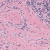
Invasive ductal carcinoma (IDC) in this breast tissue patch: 0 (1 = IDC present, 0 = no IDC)